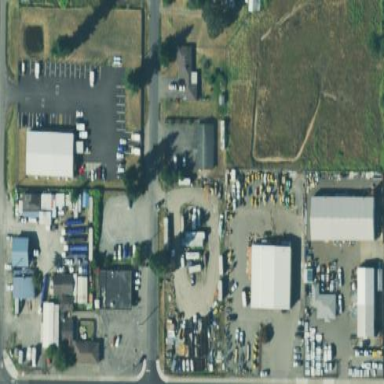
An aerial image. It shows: Commercial area.